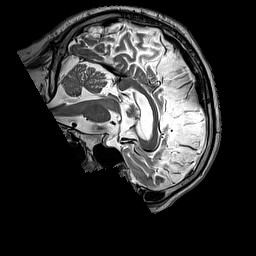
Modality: T2w
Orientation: sagittal
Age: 66
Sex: male
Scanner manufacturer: siemens
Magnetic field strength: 3 T
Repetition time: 3.2 s
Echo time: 0.212 s